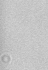
Label: camera_spot